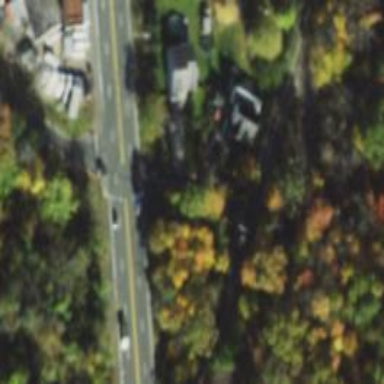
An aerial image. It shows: Road with stop sign.